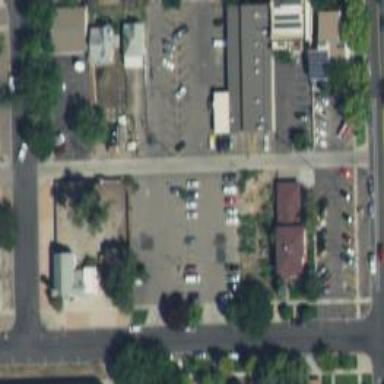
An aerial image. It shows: Parking space.